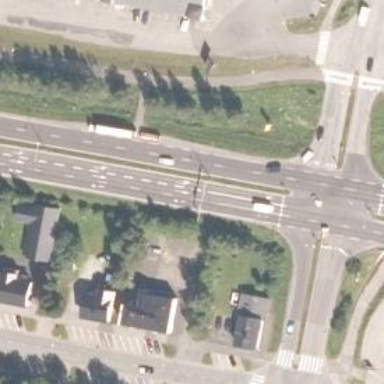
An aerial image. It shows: Trunk highway.